【题型】解答题　【知识点】平面几何　【难度】easy
如图，点 $C$、$D$ 分别在扇形 $AOB$ 的半径 $OA$、$OB$ 的延长线上，且 $OA = 3$，$AC = 2$，$CD$ 平行于 $AB$，并与弧 $AB$ 相交于点 $M$、$N$。

（1）求线段 $OD$ 的长；

（2）若 $\tan \angle C = \frac{1}{2}$，求弦 $MN$ 的长。

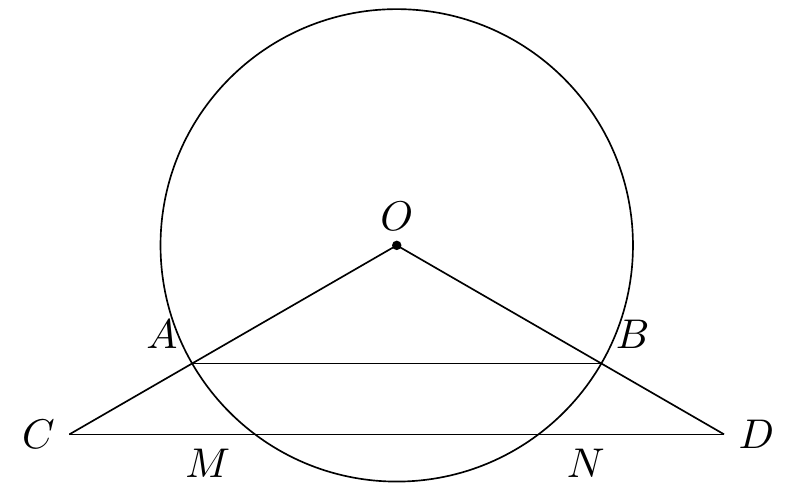
【解答】
解：（1）$\because CD \parallel AB$，

$\therefore \angle OAB = \angle OCD$，$\angle OBA = \angle ODC$，

$\therefore \triangle OAB \sim \triangle OCD$，

$\therefore \frac{OA}{OC} = \frac{OB}{OD}$，

即 $\frac{OA}{OA + AC} = \frac{OB}{OD}$，

又 $OA = 3$，$AC = 2$，

$\therefore OB = 3$，

$\therefore \frac{3}{3 + 2} = \frac{3}{OD}$，

$\therefore OD = 5$；

（2）过 $O$ 作 $OE \perp CD$，连接 $OM$，则 $ME = \frac{1}{2} MN$，

$\because \tan \angle C = \frac{1}{2}$，即 $\frac{OE}{CE} = \frac{1}{2}$，

$\therefore$ 设 $OE = x$，则 $CE = 2x$，

在 $\text{Rt}\triangle OEC$ 中，$OC^2 = OE^2 + CE^2$，即 $5^2 = x^2 + (2x)^2$，解得 $x = \sqrt{5}$，

在 $\text{Rt}\triangle OME$ 中，$OM^2 = OE^2 + ME^2$，即 $3^2 = (\sqrt{5})^2 + ME^2$，解得 $ME = 2$，

$\therefore MN = 4$，

答：弦 $MN$ 的长为 4。

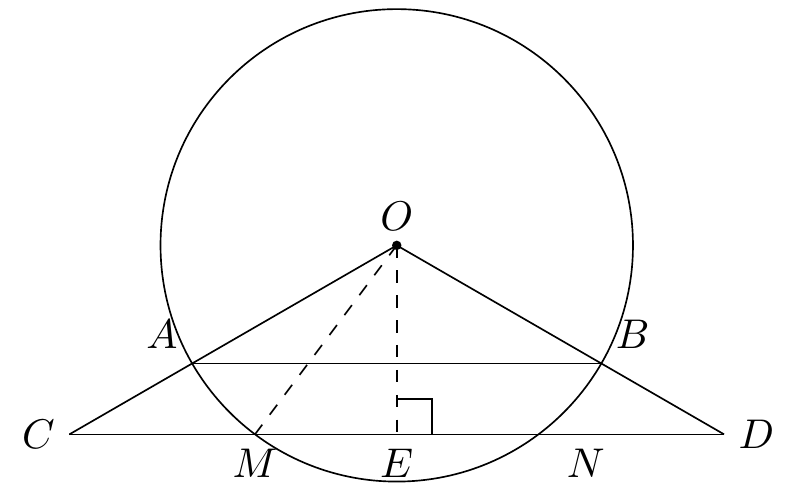